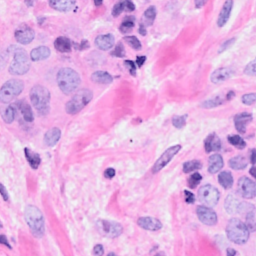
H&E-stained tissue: Breast